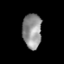
Tissue: lung
Cell type: Epithelial cells
Senescence score: 0.1754
Nuclear area (px): 645
Mean DAPI intensity: 145.113